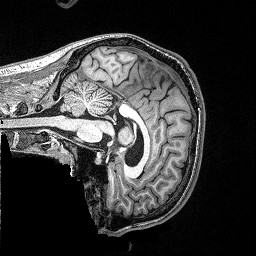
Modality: T1w
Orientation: sagittal
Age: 28
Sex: male
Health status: healthy
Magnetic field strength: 3 T
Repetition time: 2.53 s
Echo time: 0.00331 s